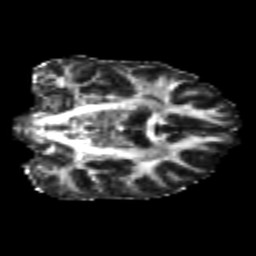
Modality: FA
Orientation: coronal
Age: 20
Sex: male
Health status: healthy
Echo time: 0.074 s